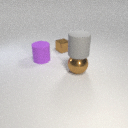
large purple rubber cylinder to the left of small brown metal cube